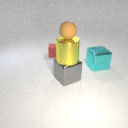
small brown rubber sphere above large gray metal cube